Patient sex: M
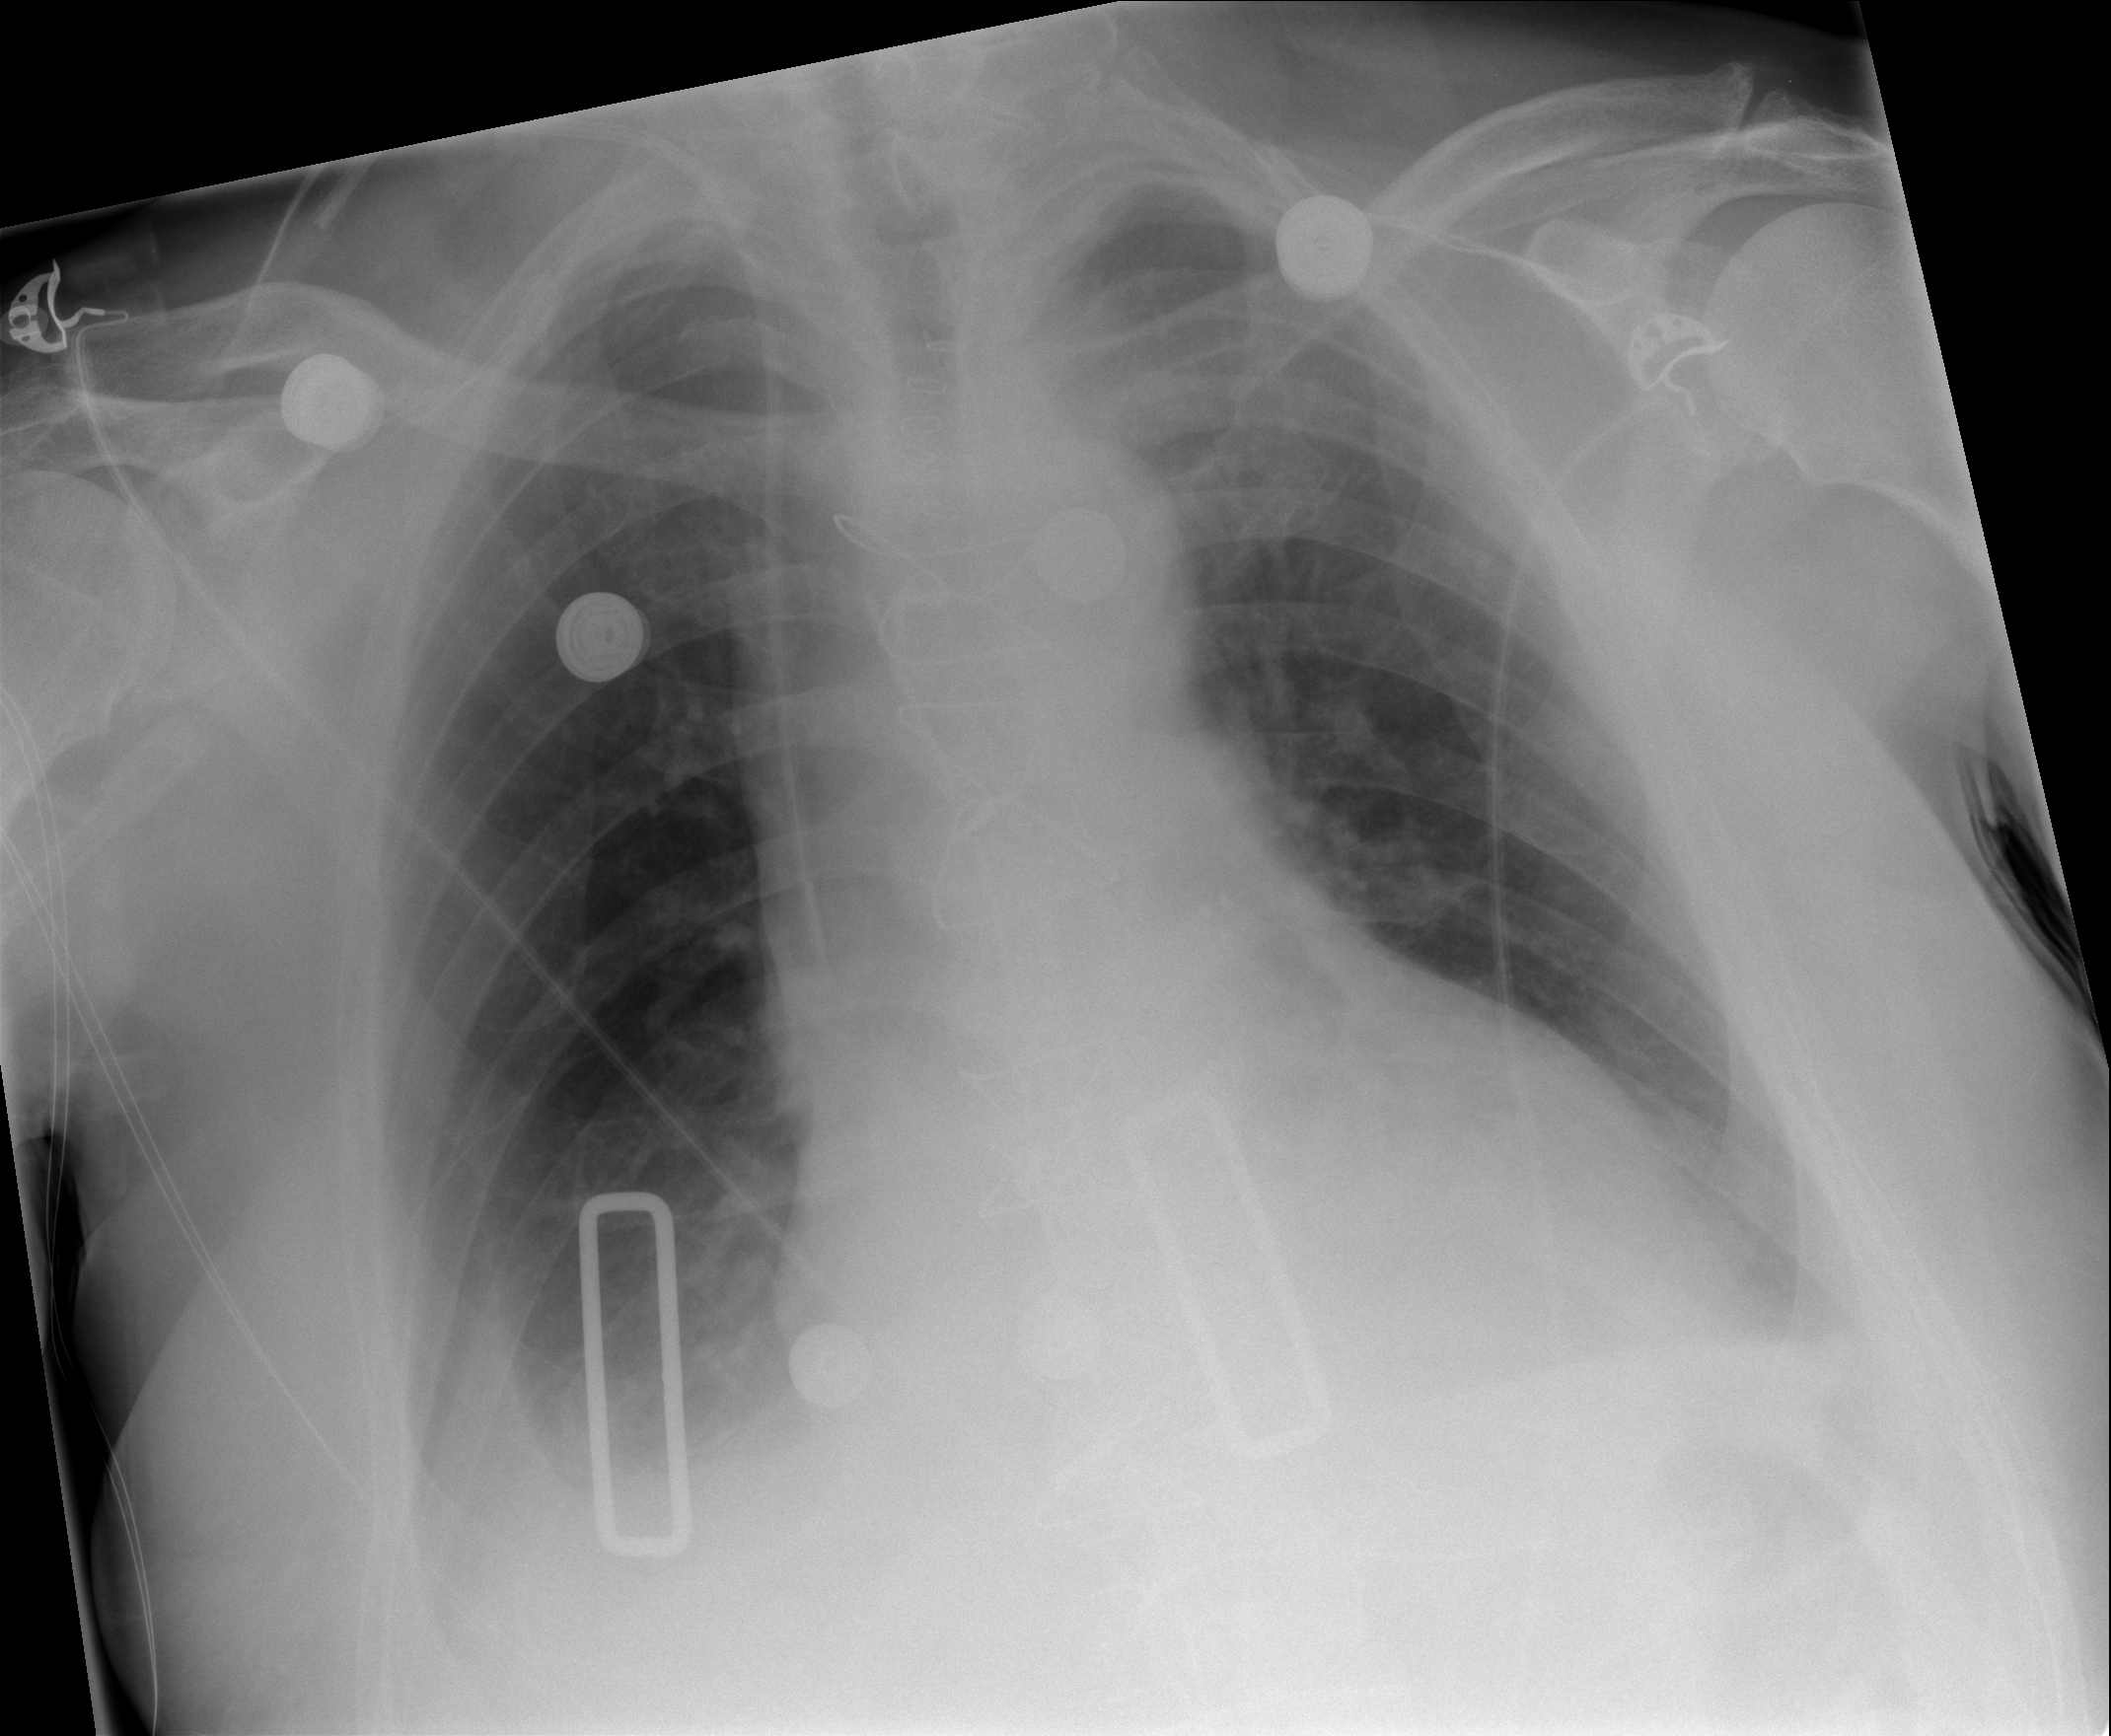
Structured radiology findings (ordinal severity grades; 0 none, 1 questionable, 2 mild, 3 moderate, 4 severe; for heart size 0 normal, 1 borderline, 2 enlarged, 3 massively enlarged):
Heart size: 1
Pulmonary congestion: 0
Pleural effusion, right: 2
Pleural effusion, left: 2
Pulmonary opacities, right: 0
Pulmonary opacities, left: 0
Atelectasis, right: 2
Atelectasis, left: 2